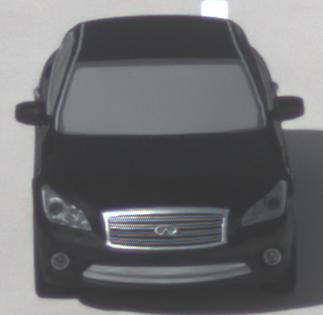
Make: Infiniti
Model: M 37
Detailed model: M (Y51)
Model produced from: 2010/10
Model produced until: 2013/11
Doors: 4
Color: black
Road condition: dry road
Daytime: morning or afternoon
Contrast: low contrast